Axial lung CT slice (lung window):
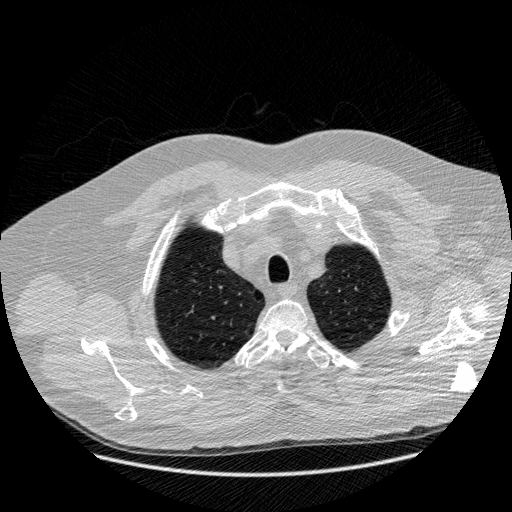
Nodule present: no